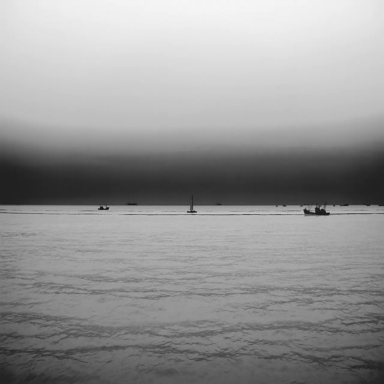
There is a sailboat in the infrared image.